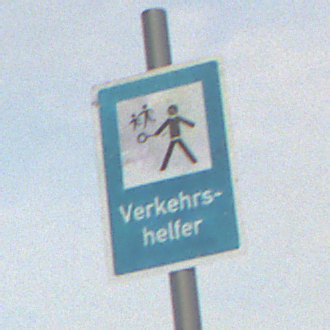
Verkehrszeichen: Verkehrshelfer
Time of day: SunriseSunset
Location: Outdoor (Nature)
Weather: PartlyCloudy
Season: NotSpecified
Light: Natural